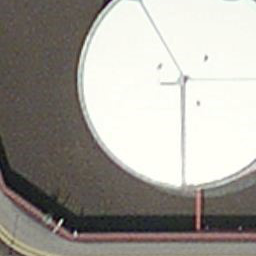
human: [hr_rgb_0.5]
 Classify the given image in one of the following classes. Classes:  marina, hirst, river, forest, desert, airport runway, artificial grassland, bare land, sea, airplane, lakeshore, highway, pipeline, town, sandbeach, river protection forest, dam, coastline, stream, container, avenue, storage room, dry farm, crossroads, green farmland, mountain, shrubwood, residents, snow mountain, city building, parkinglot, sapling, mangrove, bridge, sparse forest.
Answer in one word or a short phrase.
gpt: storage room